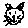
Label: cat